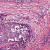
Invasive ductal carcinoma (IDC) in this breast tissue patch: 0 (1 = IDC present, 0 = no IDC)